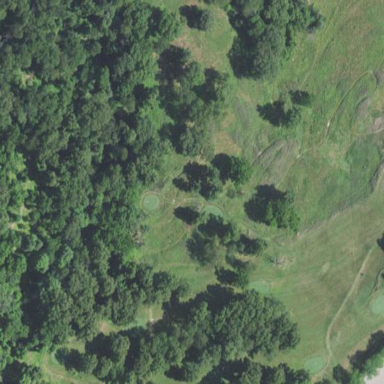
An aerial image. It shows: Golf course.